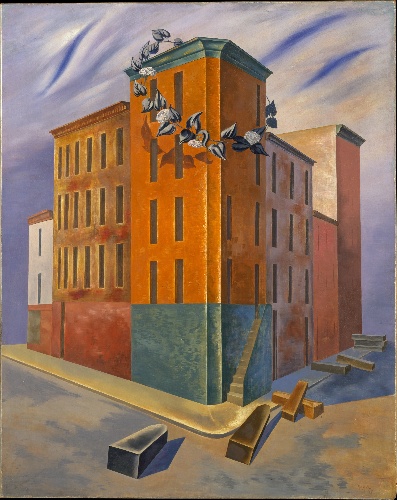
Title: "One Third of a Nation"
Artist: O. Louis Guglielmi
Artist bio: American (born Egypt), Cairo 1906–1956 Amagansett, New York
Date: 1939
Object type: Painting
Classification: Paintings
Medium: Oil and tempera on wood
Dimensions: 30 × 24 in. (76.2 × 61 cm)
Department: Modern and Contemporary Art
Credit line: Gift of New York City W. P. A., 1943
Accession year: 1943
Repository: Metropolitan Museum of Art, New York, NY
Tags: Coffins|Buildings